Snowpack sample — Loveland Pass, Silver Plume, Colorado, USA (2/11/26, 12:00 PM MST)
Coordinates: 39.663, -105.886
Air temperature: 35 °F
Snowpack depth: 82 cm
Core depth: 10 cm
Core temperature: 15.8 °F
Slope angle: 13°, slope face: 12°
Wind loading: high
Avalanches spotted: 1
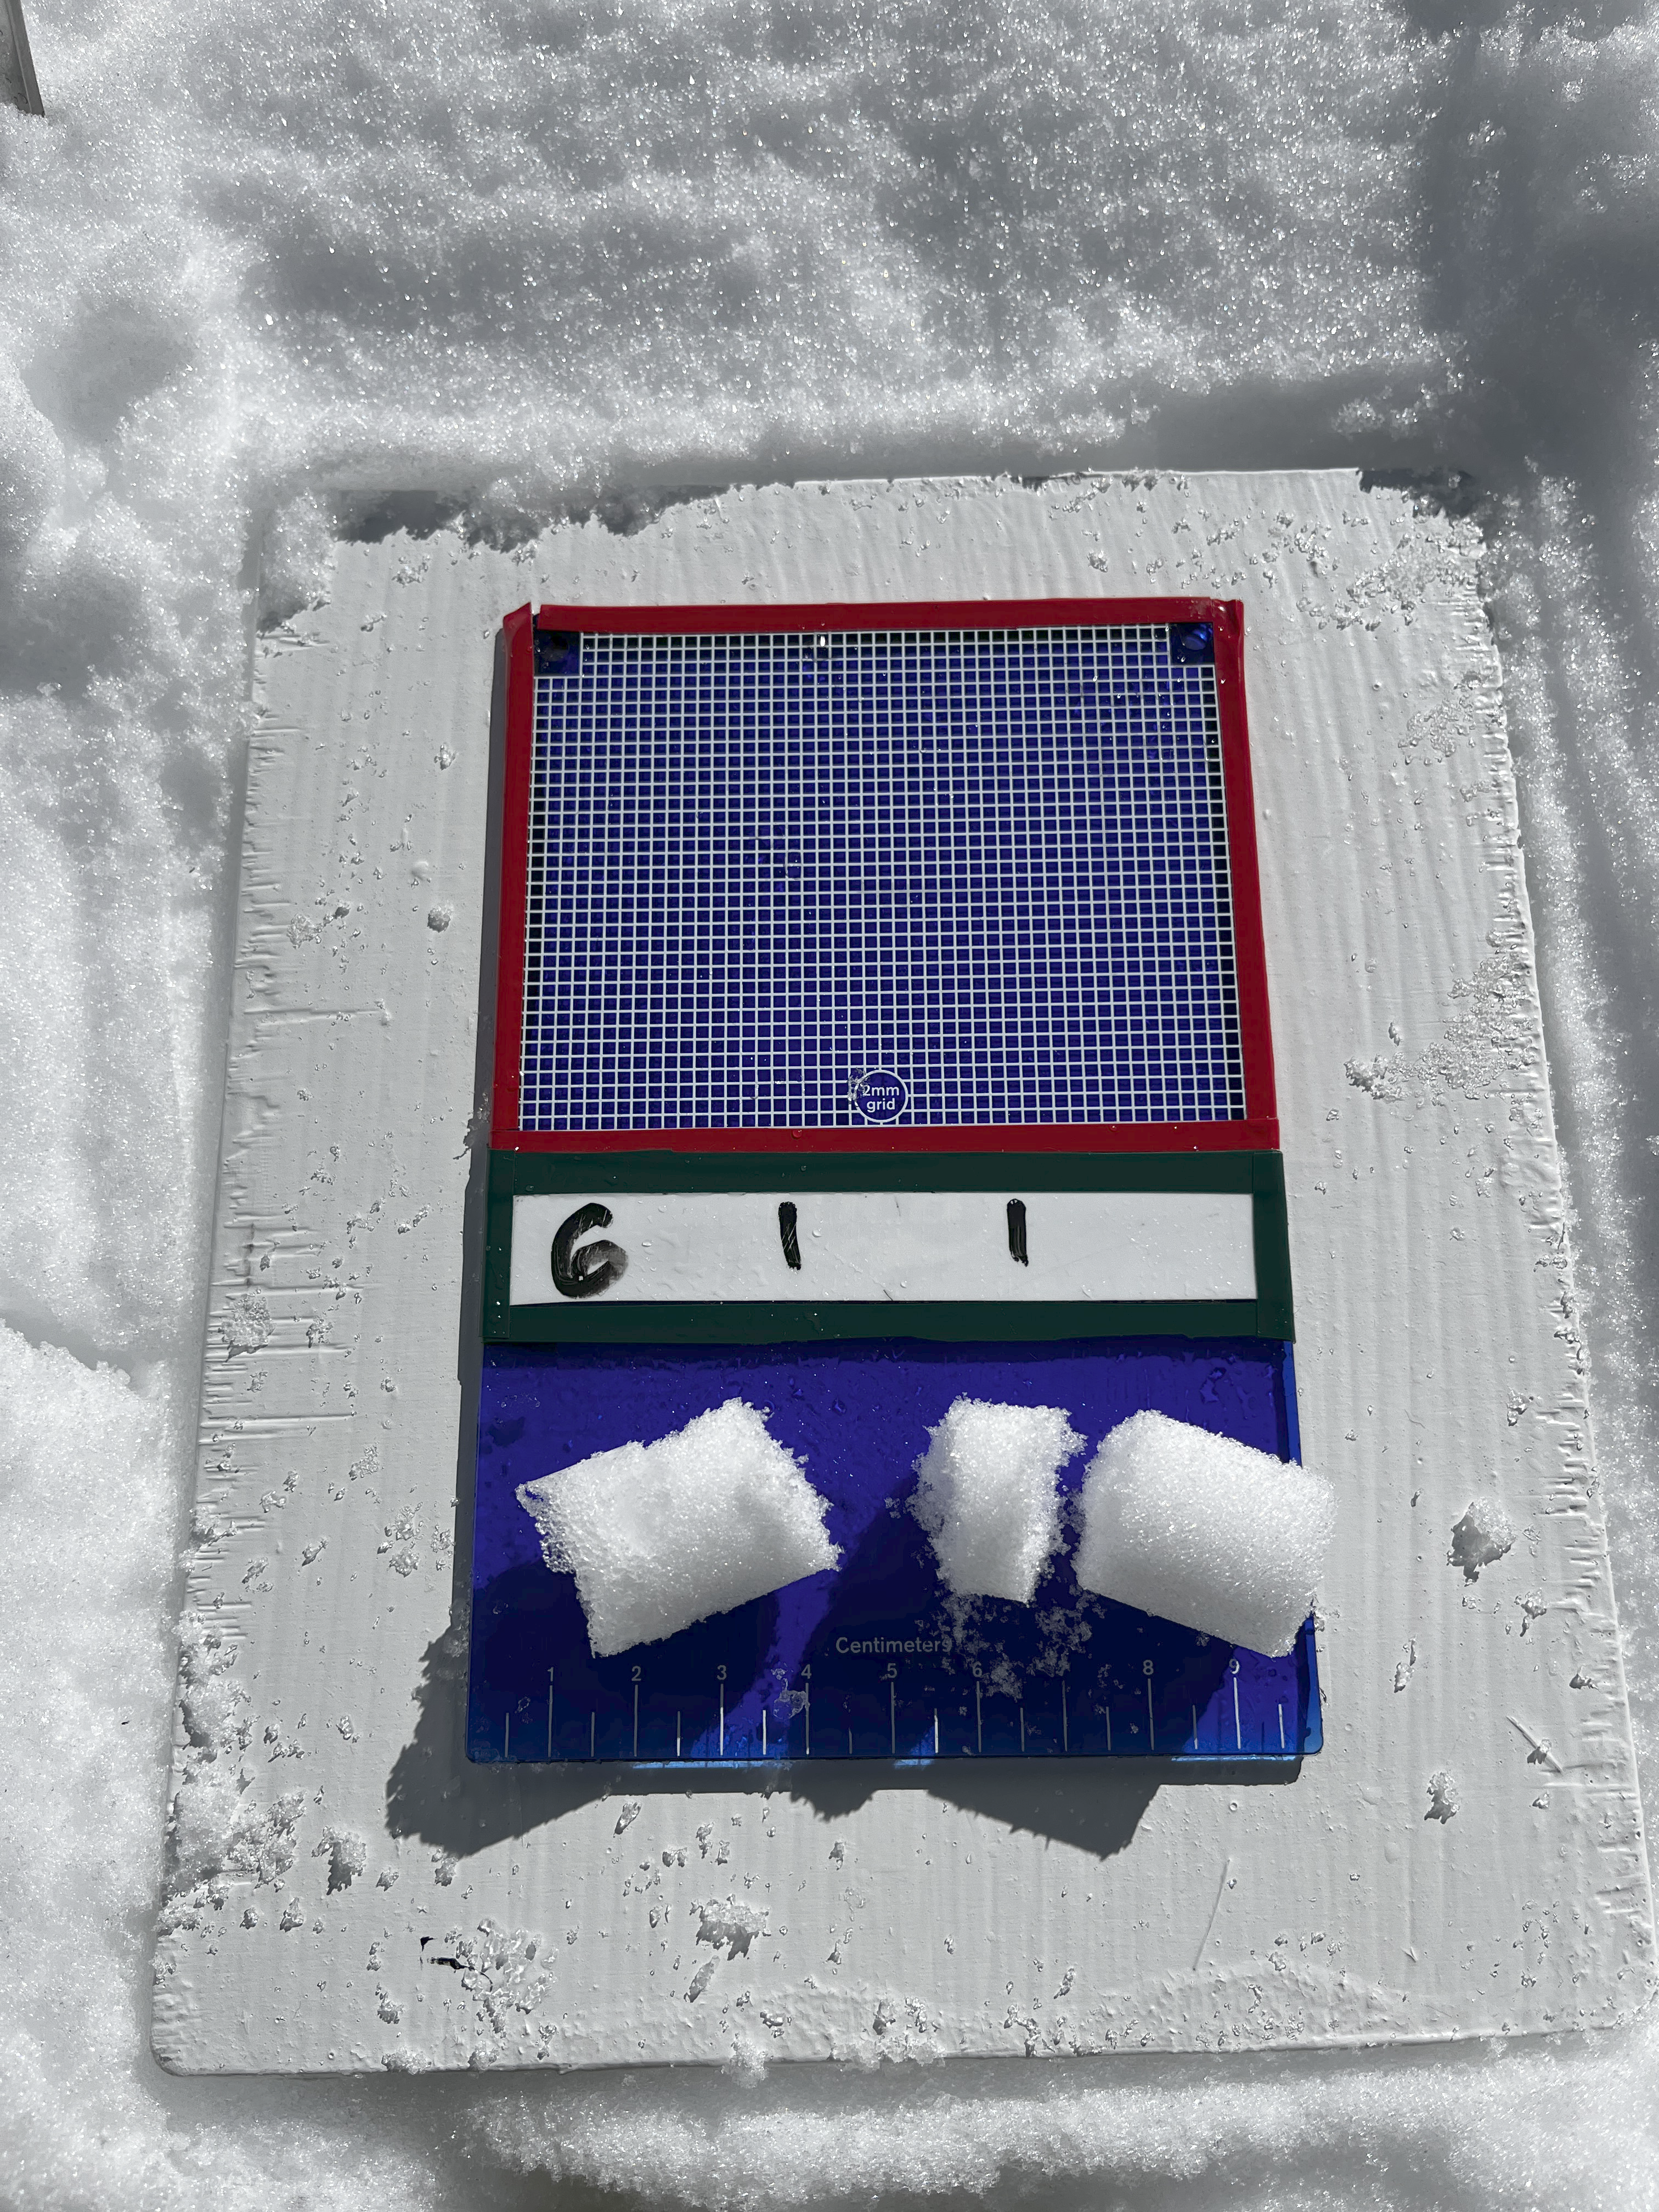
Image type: crystal_card
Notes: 1 small avalanche spotted on the north side of the bowl, lots of wind loading